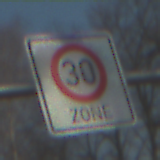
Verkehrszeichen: BeginnZone30
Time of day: MorningAfternoon
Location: Outdoor (Suburban)
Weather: PartlyCloudy
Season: NotSpecified
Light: Natural